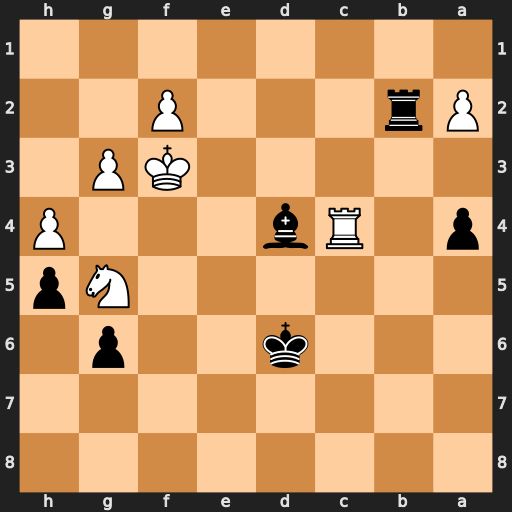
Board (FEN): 8/8/3k2p1/6Np/p1Rb3P/5KP1/Pr3P2/8
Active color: b
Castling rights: -
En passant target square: -
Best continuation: Kd5 Rxd4+ Kxd4